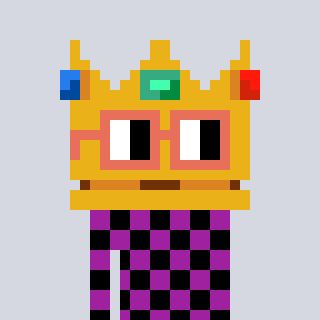
a pixel art character with square orange glasses, a crown-shaped head and a magenta-colored body on a cool background